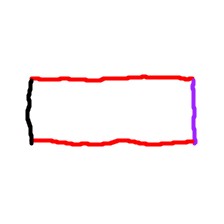
Shape: rectangle